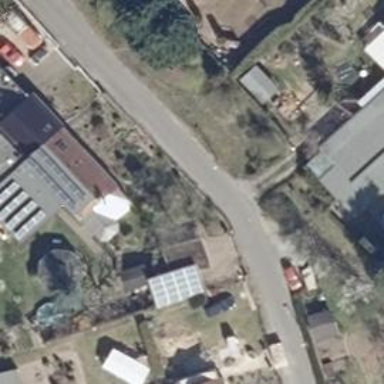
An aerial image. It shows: Asphalt road in residential area.